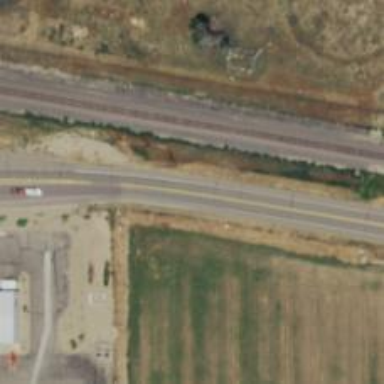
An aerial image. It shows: Trunk highway with asphalt surface and grade 1 track type.